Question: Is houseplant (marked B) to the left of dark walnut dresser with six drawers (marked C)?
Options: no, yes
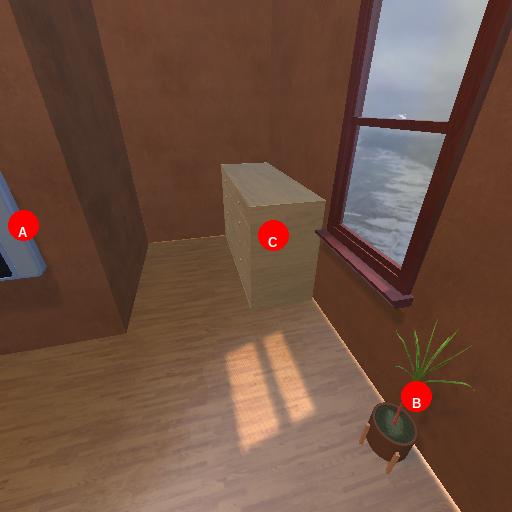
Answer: no